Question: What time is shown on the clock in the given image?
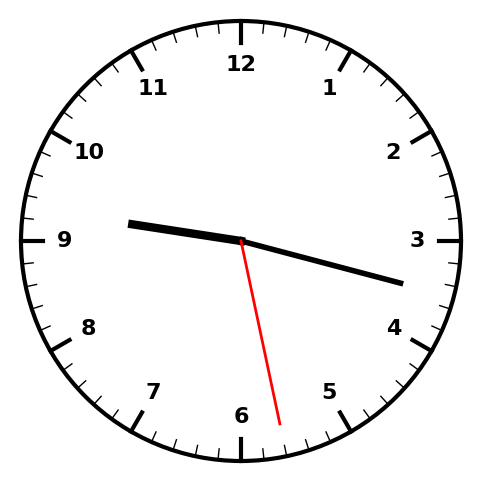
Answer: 09:17:28